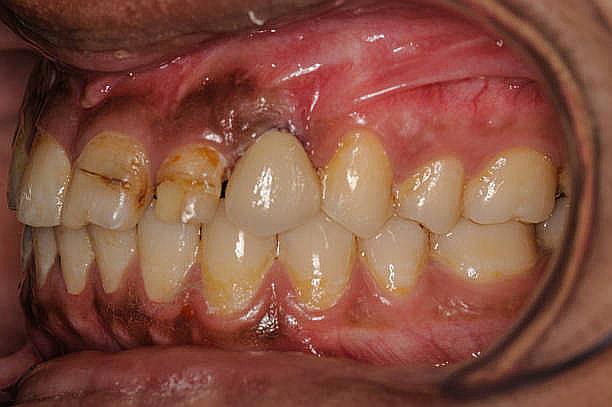
Condition: Calculus